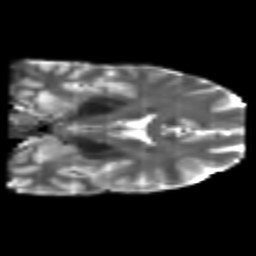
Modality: T2w
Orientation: coronal
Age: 45
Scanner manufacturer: philips
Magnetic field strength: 3 T
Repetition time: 8.6 s
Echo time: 0.127 s